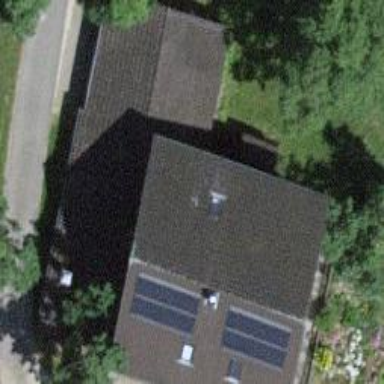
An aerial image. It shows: Solar power generator using photovoltaic method with solar photovoltaic panel types.